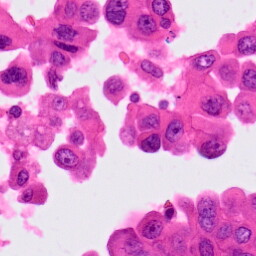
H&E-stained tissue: Lung